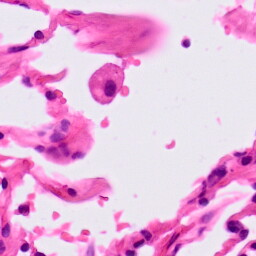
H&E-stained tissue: Lung